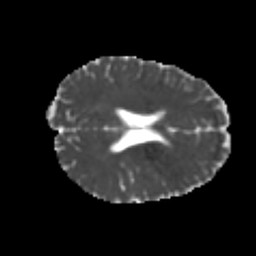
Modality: MD
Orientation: axial
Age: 20
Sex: male
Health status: healthy
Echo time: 0.074 s